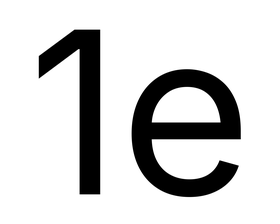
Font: Inter_Regular